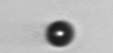
Label: bead